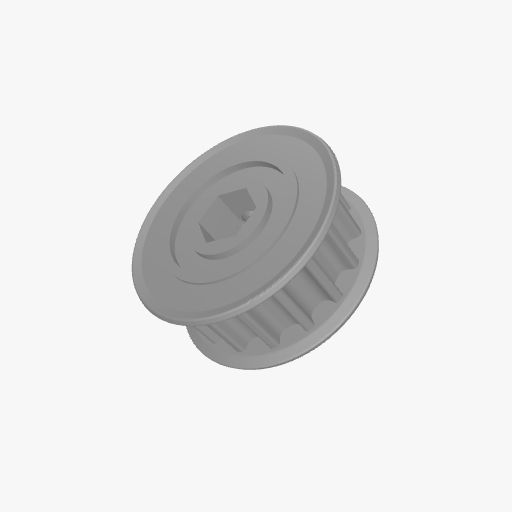
Part: Pulley5P6RID16T